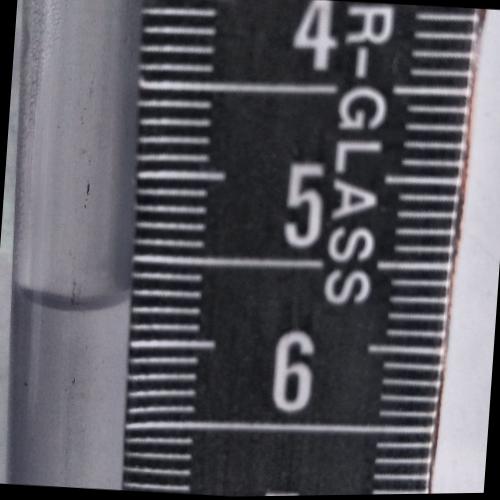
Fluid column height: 5.8 cm